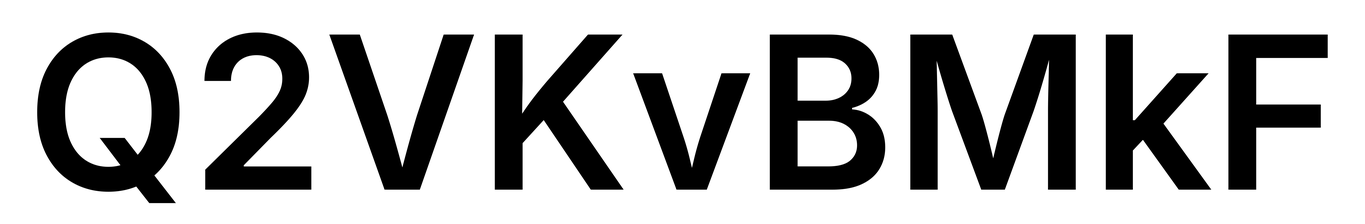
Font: Inter_SemiBold